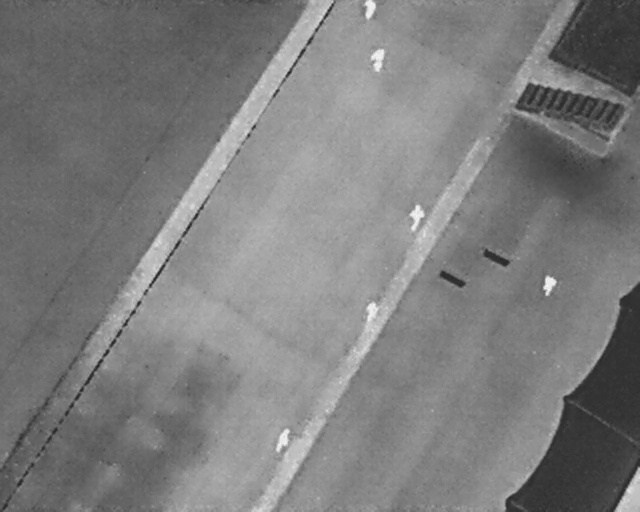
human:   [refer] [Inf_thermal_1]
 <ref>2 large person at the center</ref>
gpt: <box>[[62, 41, 67, 44, 5], [56, 59, 60, 62, 7]]</box>